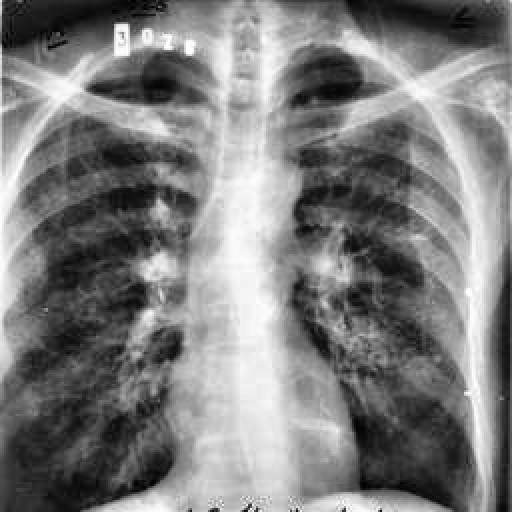
Finding: TUBERCULOSIS